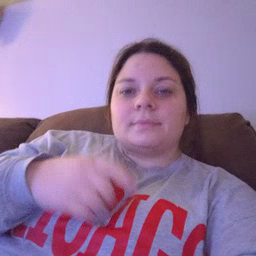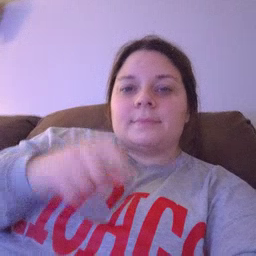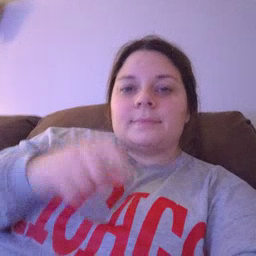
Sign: cow